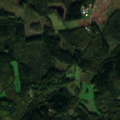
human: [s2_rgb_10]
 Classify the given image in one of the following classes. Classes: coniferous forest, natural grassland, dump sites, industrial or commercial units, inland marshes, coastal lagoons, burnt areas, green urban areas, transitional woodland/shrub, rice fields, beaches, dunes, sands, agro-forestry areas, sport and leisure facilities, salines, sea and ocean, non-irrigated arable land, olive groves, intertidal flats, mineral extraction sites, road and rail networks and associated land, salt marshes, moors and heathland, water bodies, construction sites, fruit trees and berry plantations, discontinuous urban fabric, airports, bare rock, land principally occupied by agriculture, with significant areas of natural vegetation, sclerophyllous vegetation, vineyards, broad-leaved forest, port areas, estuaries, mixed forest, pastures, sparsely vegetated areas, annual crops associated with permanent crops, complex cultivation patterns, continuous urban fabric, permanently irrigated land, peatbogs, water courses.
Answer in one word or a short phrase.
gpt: coniferous forest, mixed forest